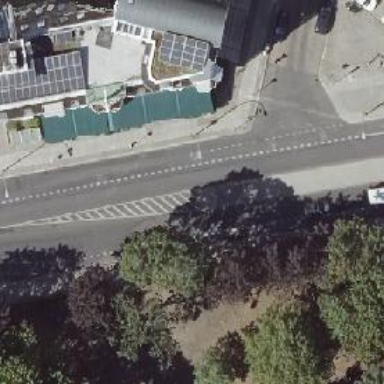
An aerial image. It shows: Unmarked footway crossing with central island.